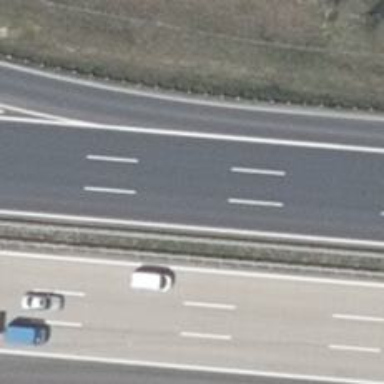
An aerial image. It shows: Motorway junction.